Question: I am quite new to iOS development and I encountered a problem when I was trying out a simple calculator tutorial. For some reason, the "0" and "=" does not appear on the iOS simulator while it appeared perfectly fine on the user interface shown on XCode.
Any idea on how to resolve this problem?
Thanks! =)

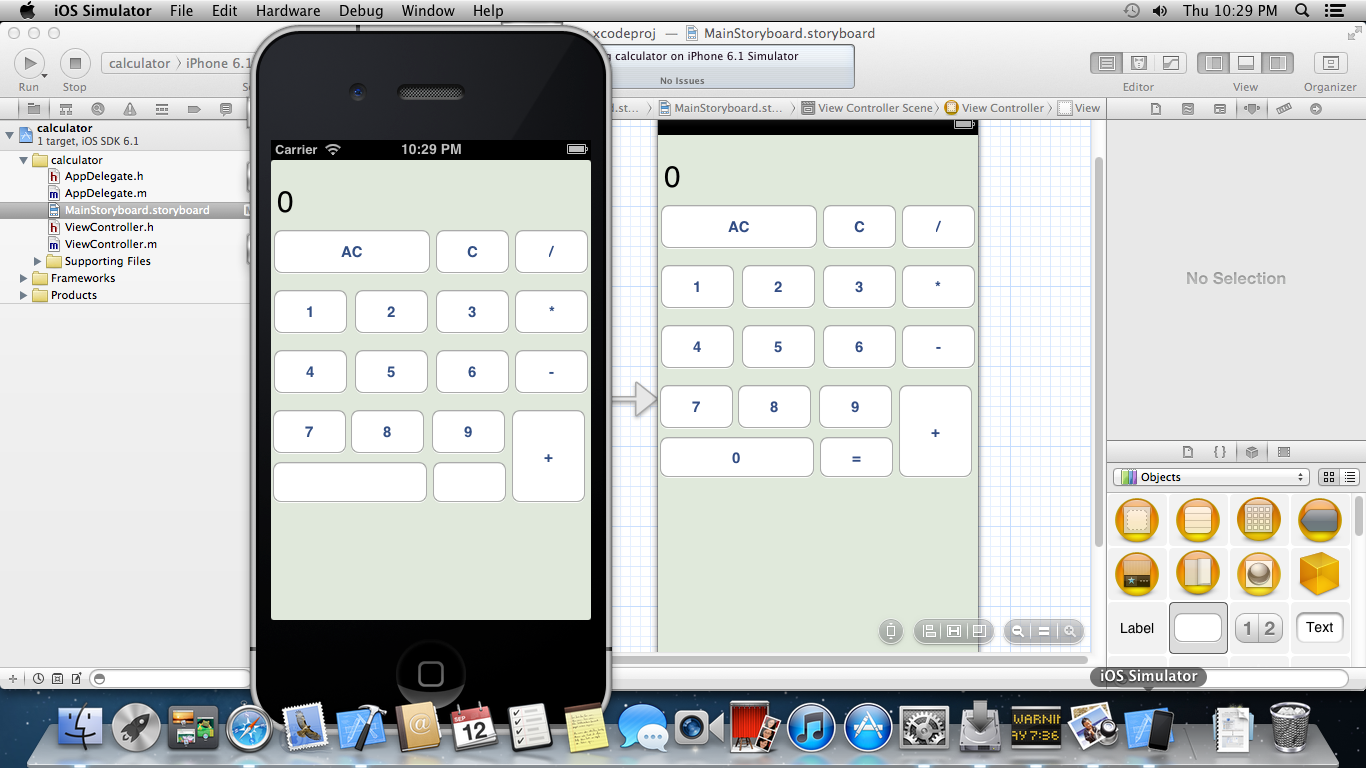
Answer: One possibility could be that you accidentally set the titles of those two buttons on a control state other than default or 'UIControlStateNormal'.
The buttons in your screenshot are in a state called 'UIControlStateNormal' because they aren't being tapped or disabled. Select the buttons and make sure the 'State Config' option in the Attributes inspector is set to 'Default' when you're setting your title in Storyboard.
Autolayout sometimes causes unintended behavior like this. If you aren't relying on Autolayout and don't plan to, you can turn it off in the File inspector. If you are relying on Autolayout, you'll have to write some code to undo the unintended behavior it's causing.